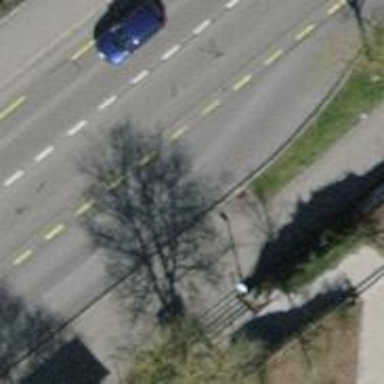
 serving as platform for public transportation."